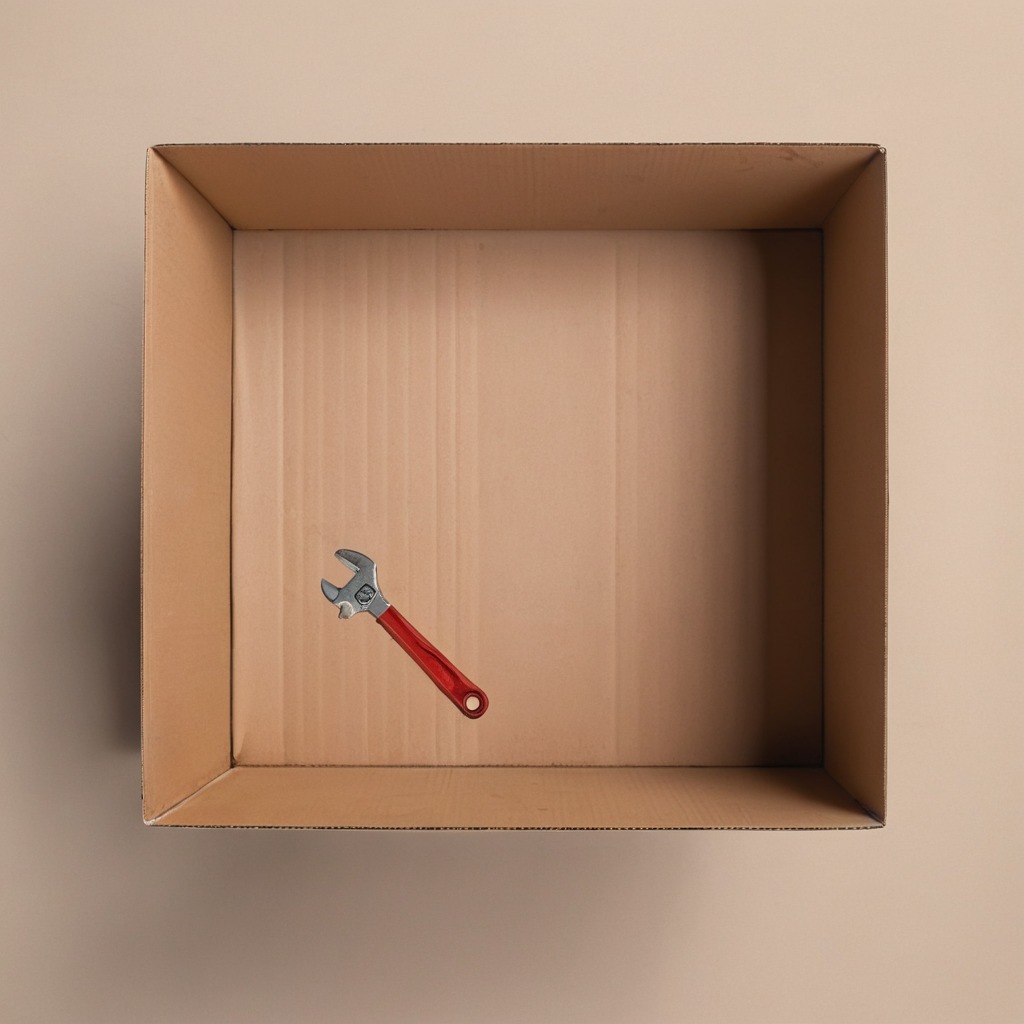
An wrench lies on the clean dry cardboard box surface in an outdoor workshop during daytime bright natural light soft shadows slightly creased but